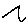
Label: star